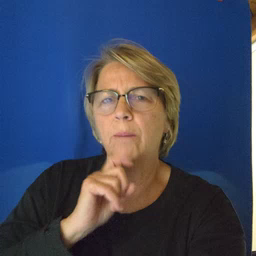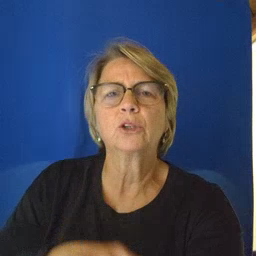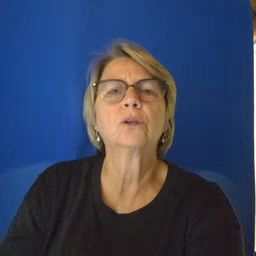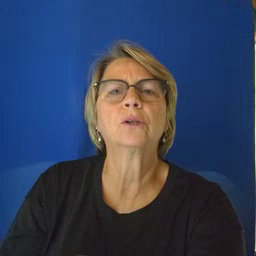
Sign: garbage